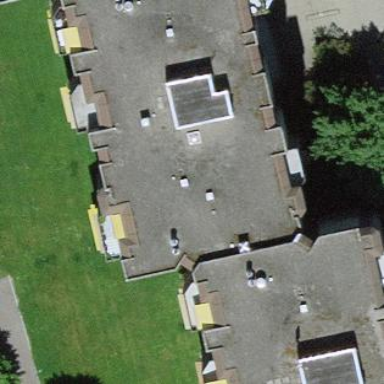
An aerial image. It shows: Image showing building with apartments.